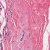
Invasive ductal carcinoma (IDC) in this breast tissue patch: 0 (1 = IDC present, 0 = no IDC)